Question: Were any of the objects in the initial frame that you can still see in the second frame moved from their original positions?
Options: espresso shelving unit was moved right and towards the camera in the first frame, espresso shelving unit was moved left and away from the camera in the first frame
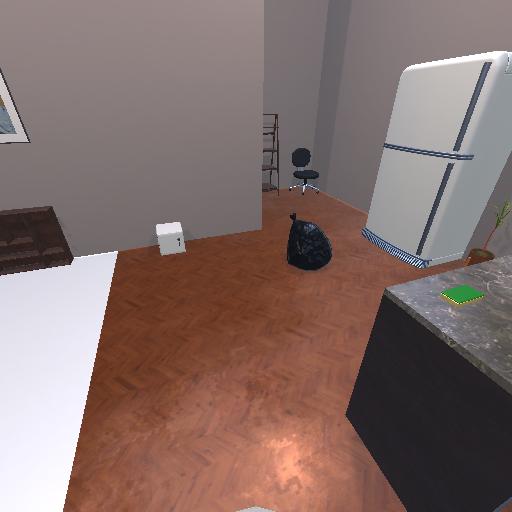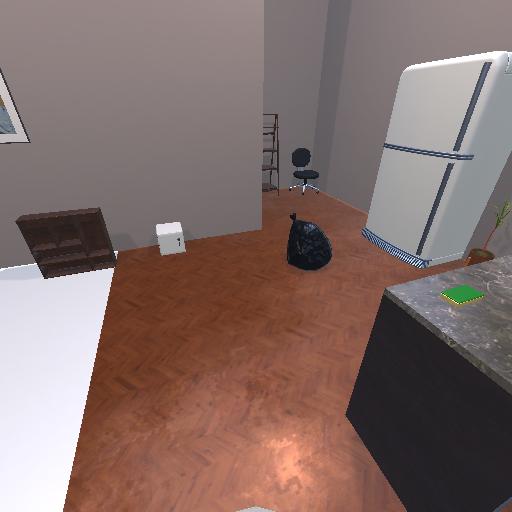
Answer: espresso shelving unit was moved right and towards the camera in the first frame